Question: I am working on a dataframe in pandas I imported from a spreadsheet, and am attempting to make a new column based on multiple conditional requirements from other columns/rows.
The code I have used so far to create a new column called 'SPOTTED' is below:
'''
df['SPOTTED'] = np.where((df['Work_Date'].notnull()) & (df['Time_Code'] == 'WRK'), 'No', ' ')
'''
Which produces the output in the image below, creating the 'SPOTTED' column, and only filling rows in the column with 'No' where values in the 'Time_Code' column are 'WRK' and rows in the 'Work_Date' column are not blank/null:
Current Output of Code on sheet:

I would like to do exactly this, but include multiple categories under the 'Time_Code' column, besides just 'WRK'.
When I attempt something like this to target multiple 'Time_Code' values the same way and update the 'SPOTTED' column:
'''
df['SPOTTED'] = np.where((df['Work_Date'].notnull()) & (df['Time_Code'] == 'WRK'), 'No', ' ')
df['SPOTTED'] = np.where((df['Work_Date'].notnull()) & (df['Time_Code'] == 'OFF'), 'No', ' ')
df['SPOTTED'] = np.where((df['Work_Date'].notnull()) & (df['Time_Code'] == 'VAT'), 'No', ' ')
'''
Python only executes one of the lines of code and applies to the dataframe, instead applying all three to create and update the 'SPOTTED' column.
I am trying ultimately to export the data frame to a CSV file once I'm finished and able to get this down.
I would appreciate any help/insight, still learning my way around python and pandas for work.
Thank you! And apologies for any poor explanations.
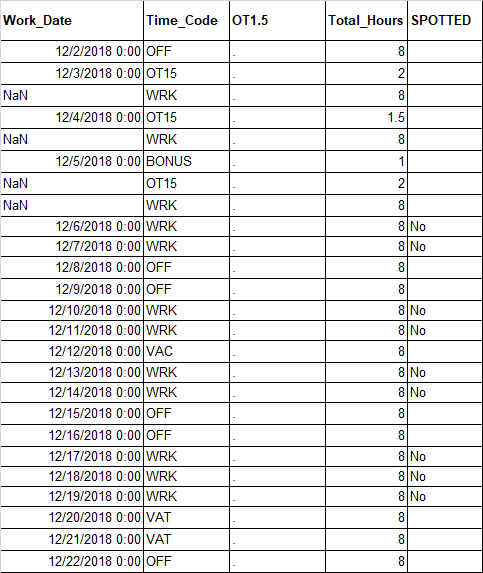
Answer: The reason the code you shared for assigning multiple values doesn't work is because 'df['SPOTTED'] =' assigns to the column. Therefore the code keeps creating and overwriting the same column.
Next time you encounter an issue of the sorts, try looking at the contents of 'df' after each operation.
---
I believe this is the most idiomatic solution. I stole the dummy data from @Henry Yik, I hope they don't mind.
'''
import numpy as np
import pandas as pd
df = pd.DataFrame({'work_date': [1, 2, 3, 4, np.nan], 'time_code': ['WRK', 'OFF', 'VAT', 'BONUS', 'OT15']})
select_time_codes = ['VAT', 'WRK', 'OFF']
df.loc[df['work_date'].notna() & df['time_code'].isin(select_time_codes), 'spotted'] = 'No'
'''
This is what the DataFrame looks like afterwards:
'''
work_date time_code spotted
0 1.0 WRK No
1 2.0 OFF No
2 3.0 VAT No
3 4.0 BONUS NaN
4 NaN OT15 NaN
'''
The values are assigned the string ''No'', and the 'NaN' are left untouched, pending clarification from you on the possible values and their uses.